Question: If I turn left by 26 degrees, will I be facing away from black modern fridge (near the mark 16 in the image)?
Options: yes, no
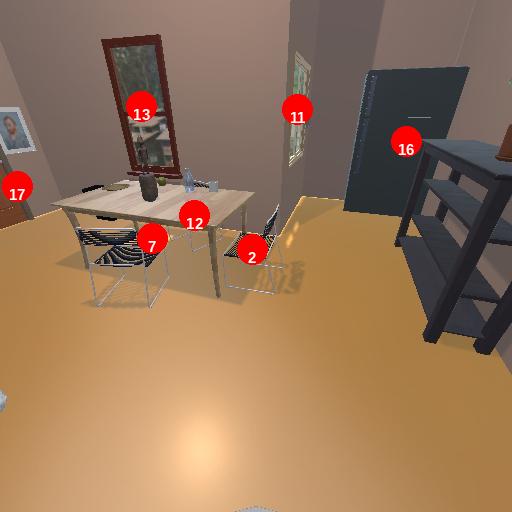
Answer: yes